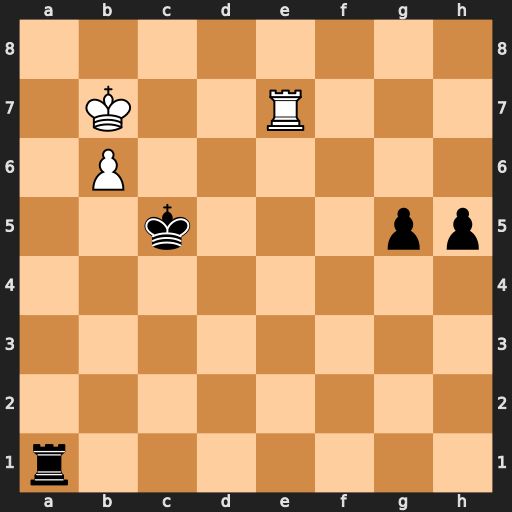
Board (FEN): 8/1K2R3/1P6/2k3pp/8/8/8/r7
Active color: w
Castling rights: -
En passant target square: -
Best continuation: Re5+ Kd6 Rxg5 h4 Rh5